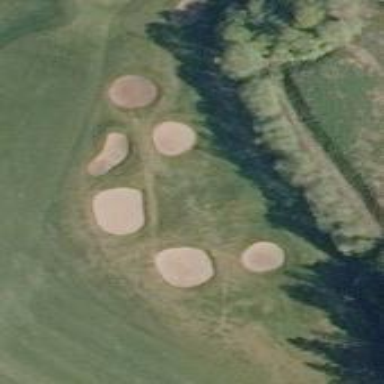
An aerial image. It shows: Grassy area designated as golf fairway.